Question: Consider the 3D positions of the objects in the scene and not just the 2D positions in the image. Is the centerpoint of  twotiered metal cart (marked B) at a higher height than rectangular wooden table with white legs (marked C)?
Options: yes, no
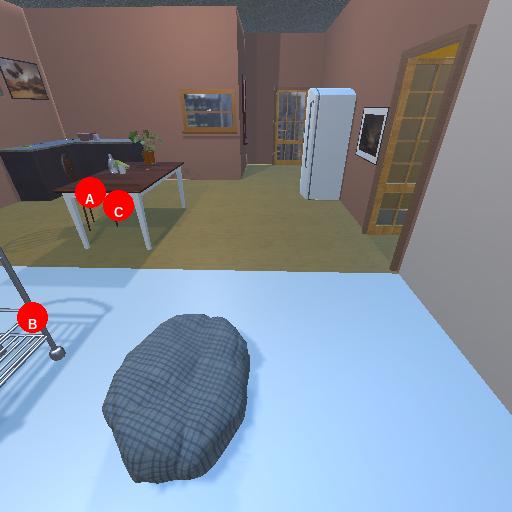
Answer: yes